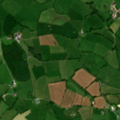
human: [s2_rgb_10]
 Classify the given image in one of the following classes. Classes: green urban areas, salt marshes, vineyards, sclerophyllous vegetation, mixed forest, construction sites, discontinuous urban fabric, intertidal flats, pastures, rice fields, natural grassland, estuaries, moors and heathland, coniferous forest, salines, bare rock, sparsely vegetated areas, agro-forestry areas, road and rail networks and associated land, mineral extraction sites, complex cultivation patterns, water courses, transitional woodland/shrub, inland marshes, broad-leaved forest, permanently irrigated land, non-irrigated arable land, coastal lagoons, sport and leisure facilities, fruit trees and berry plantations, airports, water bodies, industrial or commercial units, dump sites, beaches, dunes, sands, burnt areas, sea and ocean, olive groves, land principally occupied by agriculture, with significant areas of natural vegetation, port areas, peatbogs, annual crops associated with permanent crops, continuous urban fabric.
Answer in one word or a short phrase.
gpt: pastures